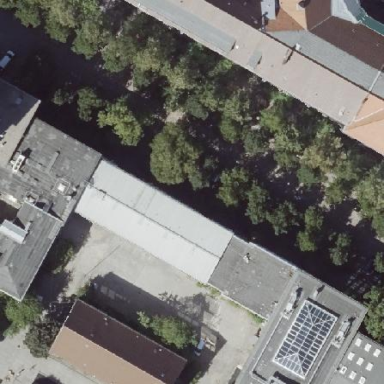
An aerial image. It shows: University building with flat roof.